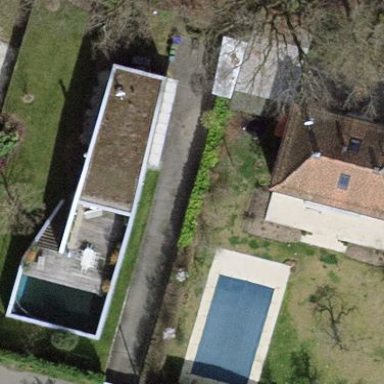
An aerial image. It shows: Garden enclosed by fence.